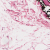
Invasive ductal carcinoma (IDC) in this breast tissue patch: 0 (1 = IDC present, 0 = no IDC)